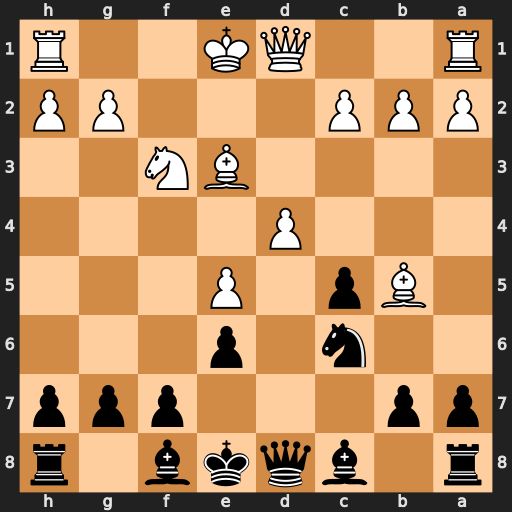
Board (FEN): r1bqkb1r/pp3ppp/2n1p3/1Bp1P3/3P4/4BN2/PPP3PP/R2QK2R
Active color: b
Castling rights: KQkq
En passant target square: -
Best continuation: Qa5+ Qd2 Qxb5